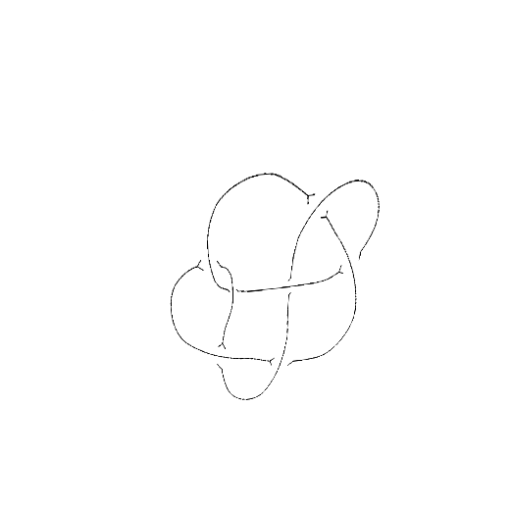
Crossing number: 7